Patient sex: F
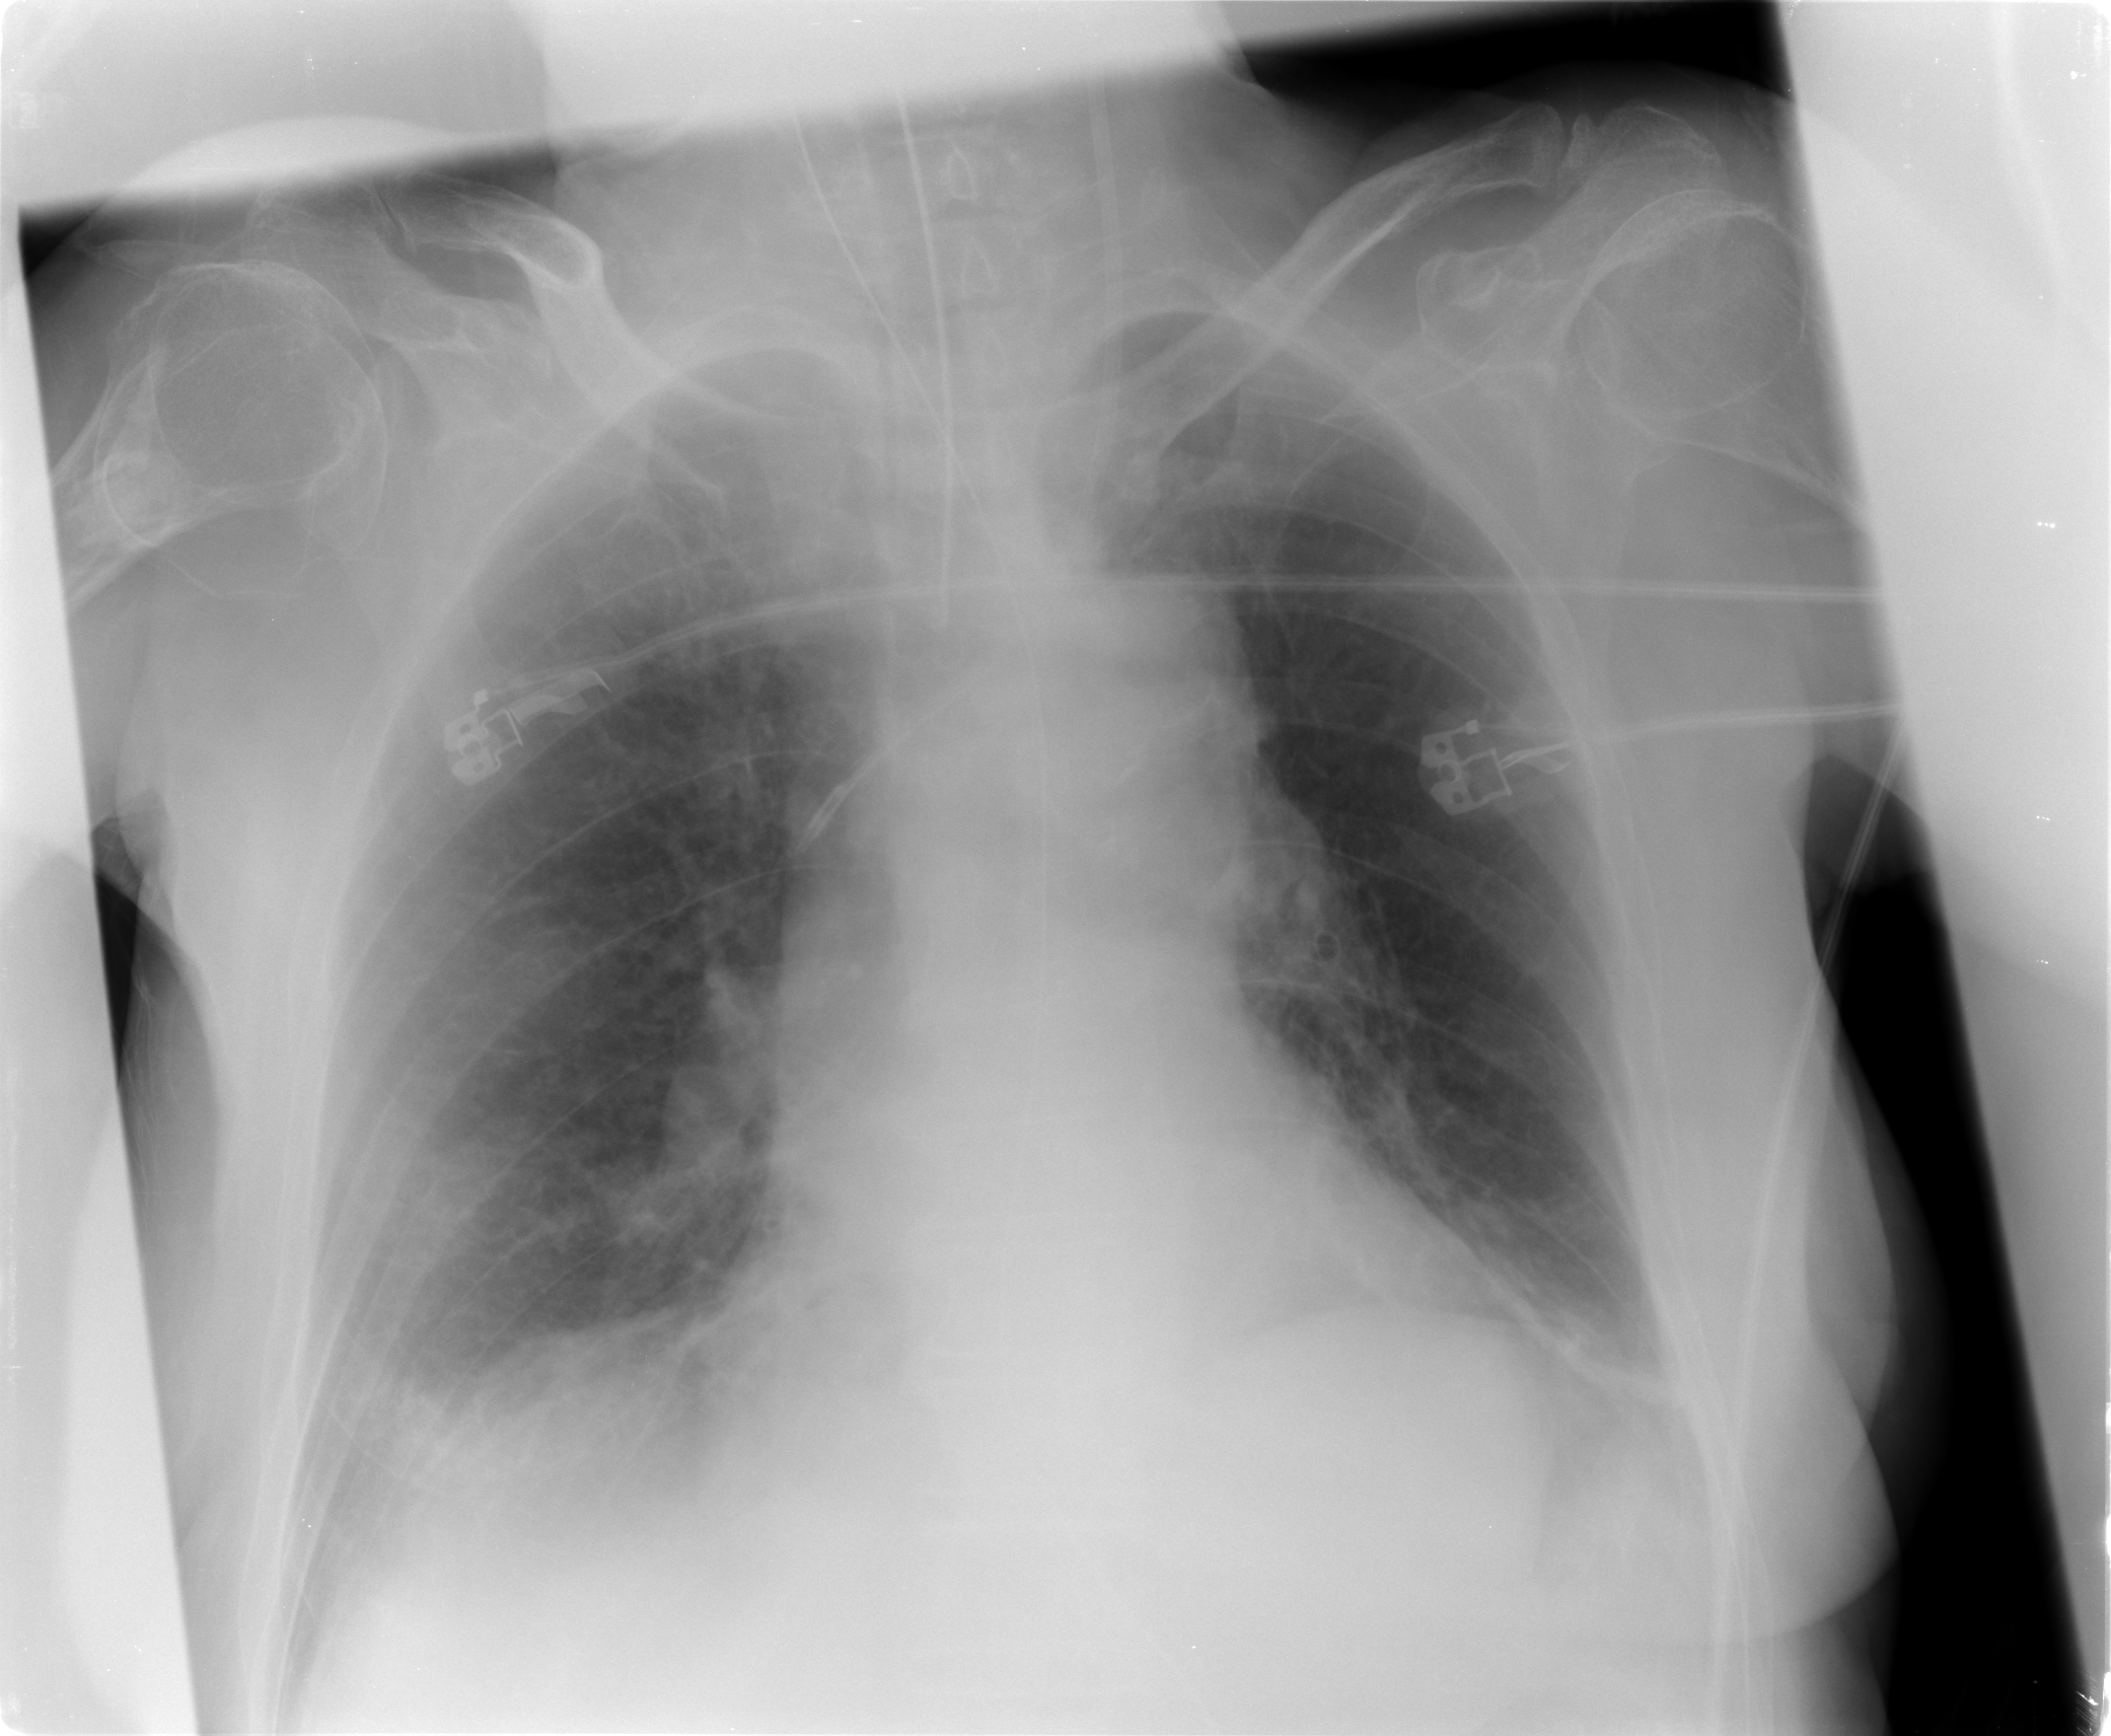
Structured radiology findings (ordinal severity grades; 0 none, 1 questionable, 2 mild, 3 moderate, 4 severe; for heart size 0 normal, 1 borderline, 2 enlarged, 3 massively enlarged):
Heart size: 0
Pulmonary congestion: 0
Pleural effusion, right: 2
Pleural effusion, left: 2
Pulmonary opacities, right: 2
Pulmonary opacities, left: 0
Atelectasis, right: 2
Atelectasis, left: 2